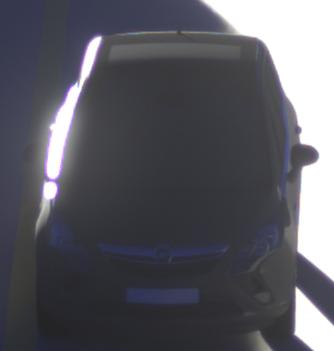
Make: Opel
Model: Zafira Tourer 1.8
Detailed model: Zafira (C) Tourer
Model produced from: 2012/01
Model produced until: 2015/06
Doors: 5
Color: gray
Road condition: dry road
Daytime: sunrise or sunset
Contrast: high contrast